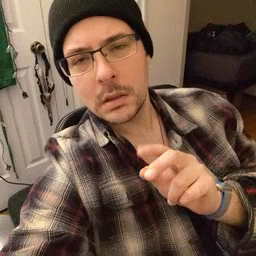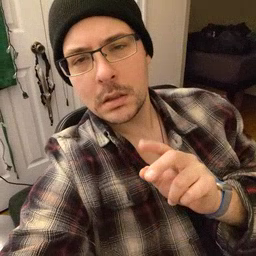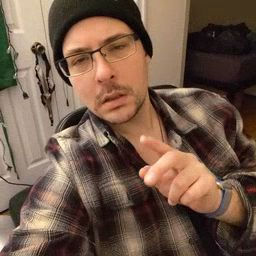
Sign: sun